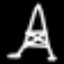
Label: The Eiffel Tower